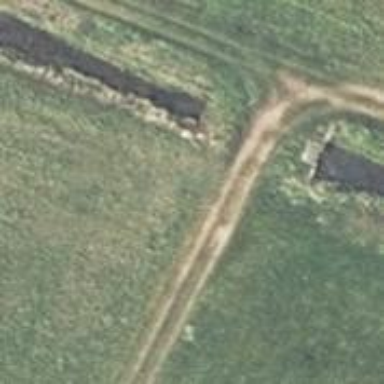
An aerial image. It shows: Track road with grade4 bridge.